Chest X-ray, PA view. Patient: 39 years old, sex F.
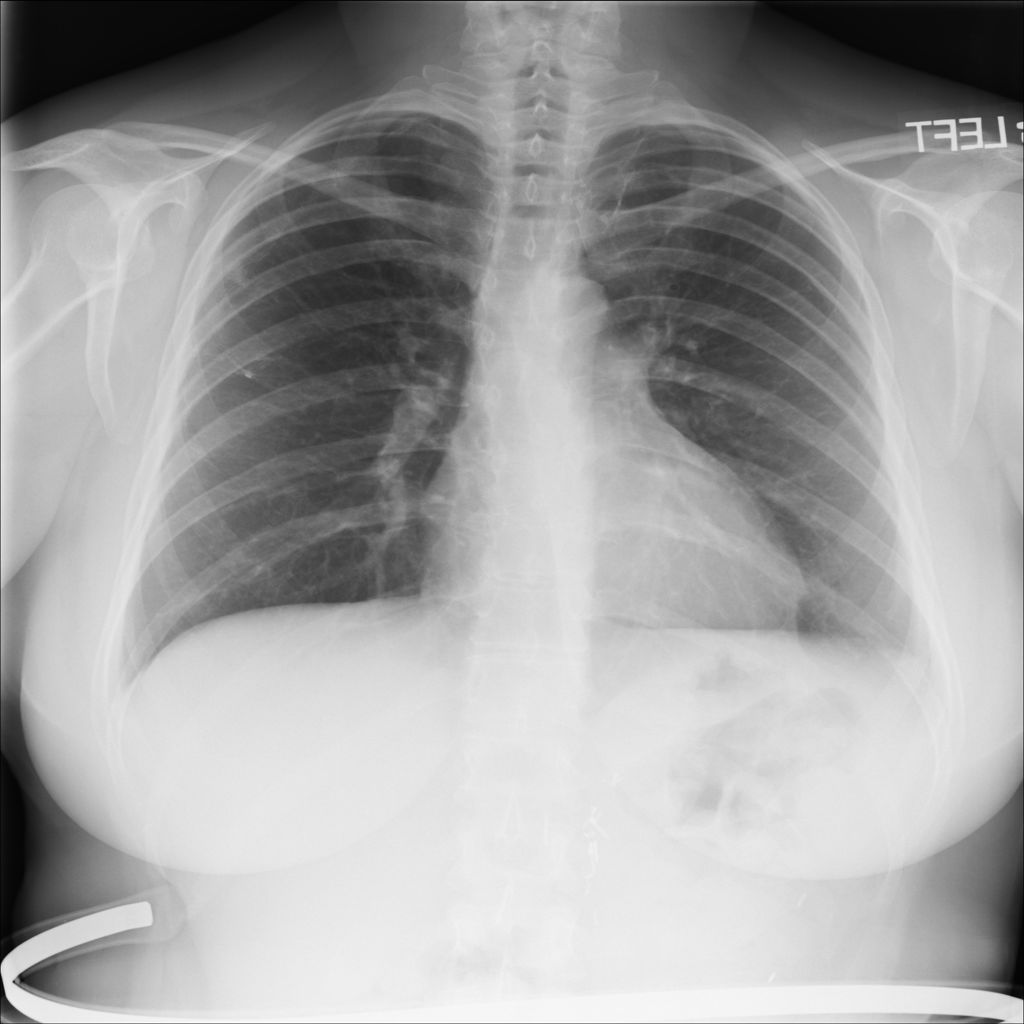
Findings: No Finding